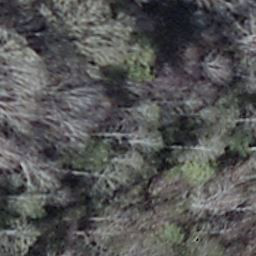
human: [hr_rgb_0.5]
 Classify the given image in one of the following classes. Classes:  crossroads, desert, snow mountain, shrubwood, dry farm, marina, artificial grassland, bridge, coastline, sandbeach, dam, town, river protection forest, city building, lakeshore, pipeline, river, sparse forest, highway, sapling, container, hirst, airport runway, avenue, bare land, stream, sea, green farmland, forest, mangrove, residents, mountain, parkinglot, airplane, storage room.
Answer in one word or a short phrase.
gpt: shrubwood